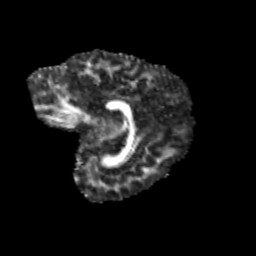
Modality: FA
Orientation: sagittal
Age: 10
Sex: female
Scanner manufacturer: siemens
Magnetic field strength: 3 T
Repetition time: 3.8 s
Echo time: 0.07 s